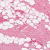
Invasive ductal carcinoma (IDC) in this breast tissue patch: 0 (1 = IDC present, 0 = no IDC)